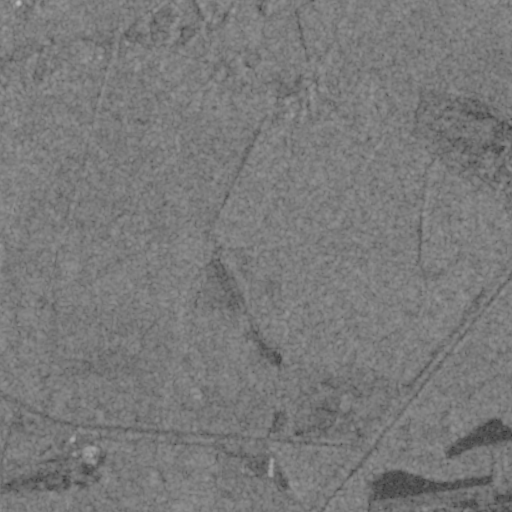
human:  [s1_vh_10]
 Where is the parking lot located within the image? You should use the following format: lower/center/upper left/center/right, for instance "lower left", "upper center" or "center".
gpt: The parking lot is located in the lower right of the image.
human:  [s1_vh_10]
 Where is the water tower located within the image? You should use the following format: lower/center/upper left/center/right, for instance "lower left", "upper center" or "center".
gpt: The water tower is located in the upper left of the image.
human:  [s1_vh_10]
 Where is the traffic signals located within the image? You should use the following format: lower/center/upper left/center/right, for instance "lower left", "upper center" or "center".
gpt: The traffic signals is located in the lower right of the image.
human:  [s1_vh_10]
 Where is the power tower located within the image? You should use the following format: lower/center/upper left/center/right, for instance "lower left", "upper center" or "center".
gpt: There is no power tower in the image.

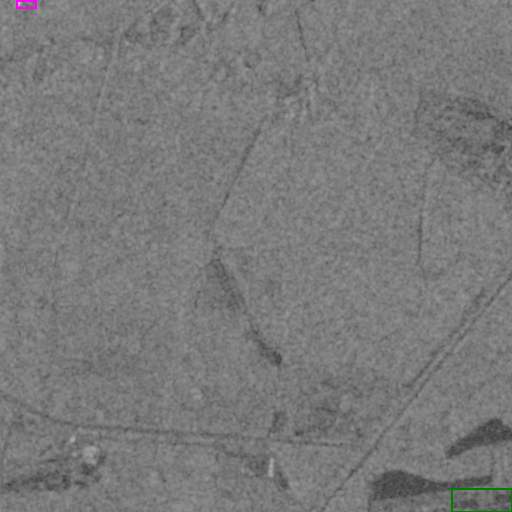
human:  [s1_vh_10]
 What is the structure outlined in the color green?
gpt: The structure outlined in green is a parking lot.
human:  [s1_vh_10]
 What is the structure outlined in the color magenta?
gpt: The structure outlined in magenta is a building.
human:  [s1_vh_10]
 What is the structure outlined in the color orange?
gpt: There is no orange outline.